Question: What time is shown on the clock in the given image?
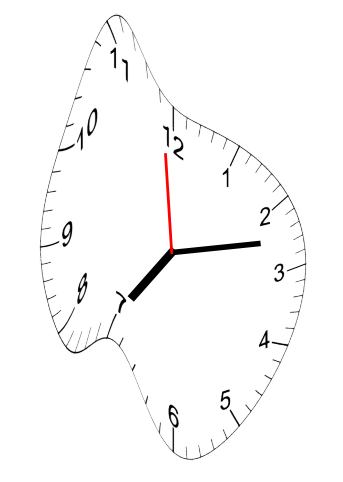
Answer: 07:12:59